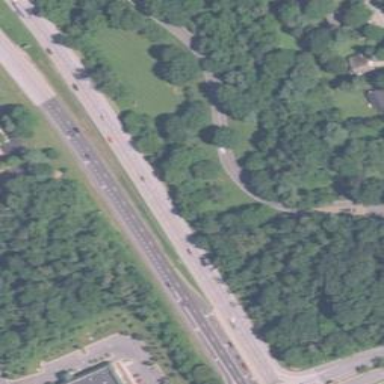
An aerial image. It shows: This image shows trunk highway that functions as expressway.